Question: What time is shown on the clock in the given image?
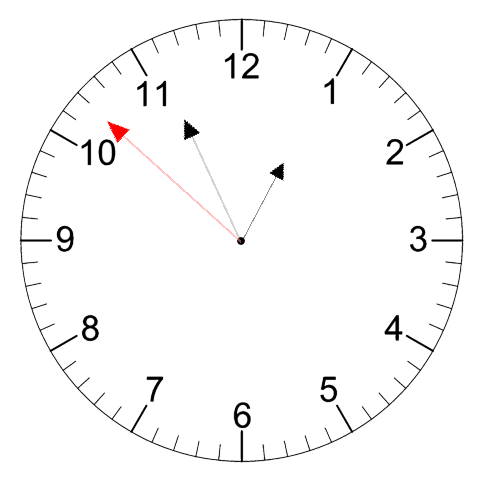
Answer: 12:55:52